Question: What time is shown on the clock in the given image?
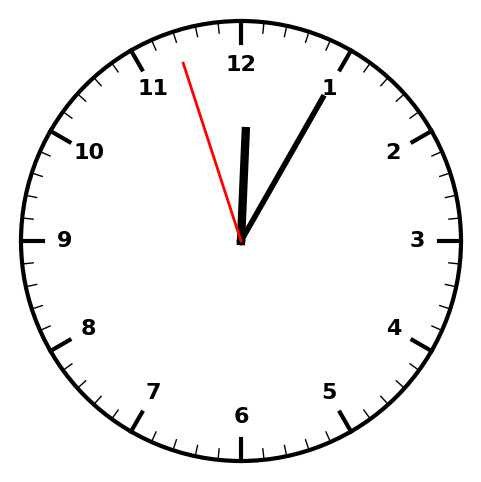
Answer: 12:04:57